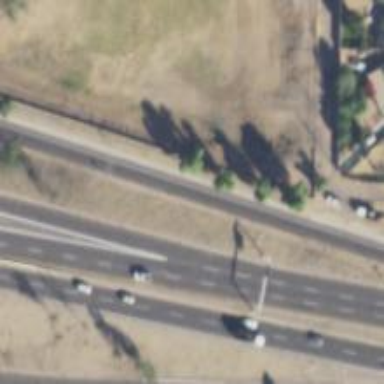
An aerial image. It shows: Trunk link highway.